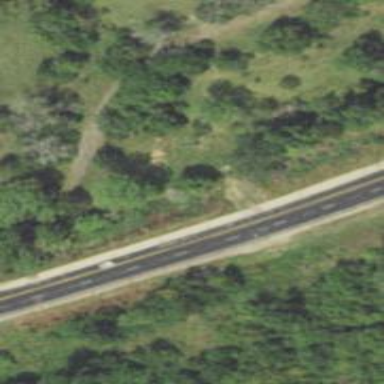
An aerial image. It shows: Primary road with asphalt surface.